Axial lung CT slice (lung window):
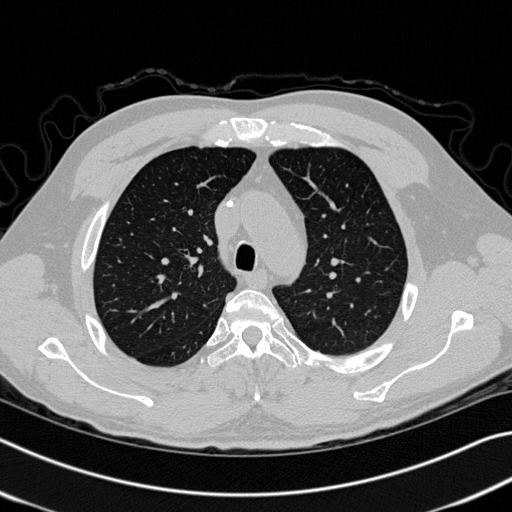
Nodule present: no